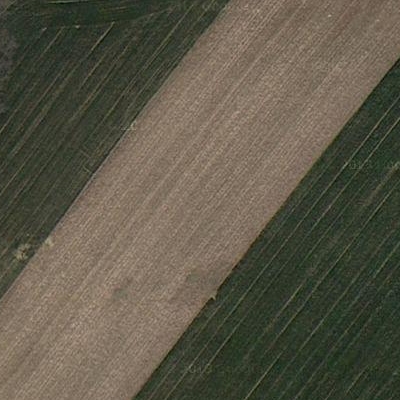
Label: Field